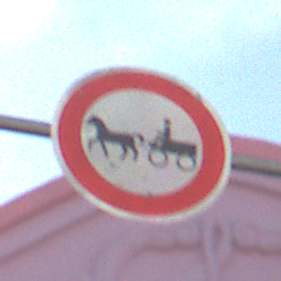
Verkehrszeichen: VerbotGespannfuhrwerke
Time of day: MorningAfternoon
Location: Outdoor (Special)
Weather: PartlyCloudy
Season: NotSpecified
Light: Natural